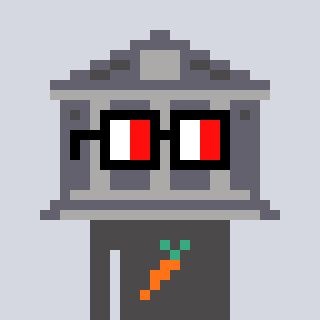
a pixel art character with square glasses with black frames and red eyes, a bank-shaped head and a grayscale-colored body on a cool background